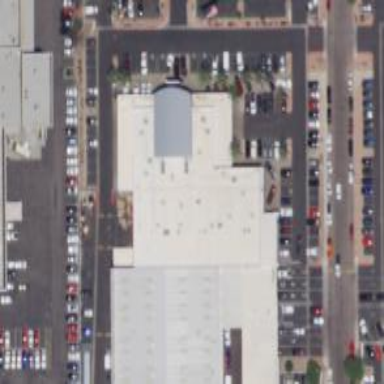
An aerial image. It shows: Car shop building.